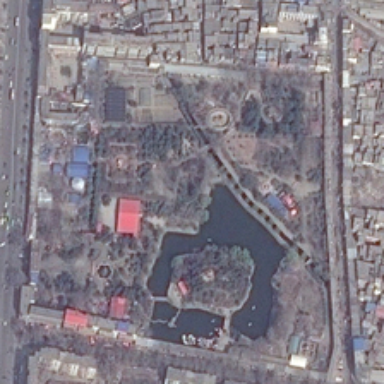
Two islands in the lake surrounded by green trees .